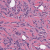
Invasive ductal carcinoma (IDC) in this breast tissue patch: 1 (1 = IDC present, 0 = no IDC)